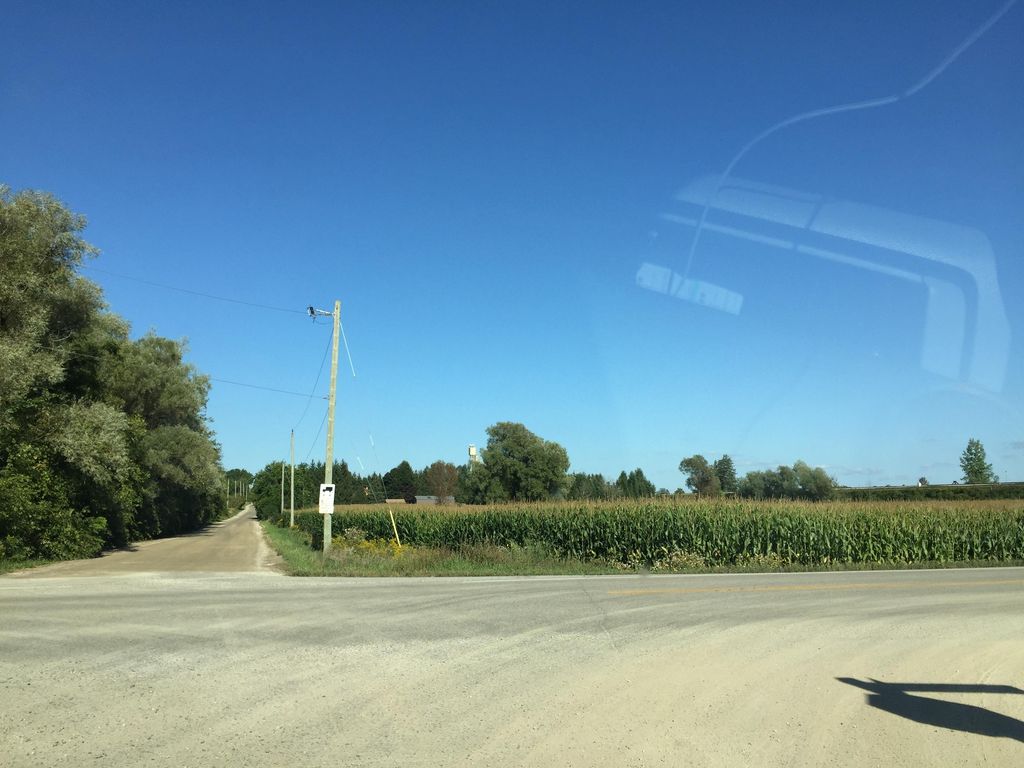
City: kitchener-waterloo